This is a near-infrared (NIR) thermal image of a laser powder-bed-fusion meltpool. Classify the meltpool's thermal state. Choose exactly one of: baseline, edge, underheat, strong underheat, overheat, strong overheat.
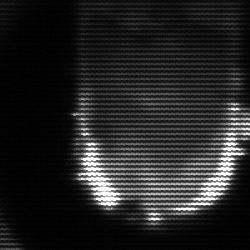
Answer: baseline